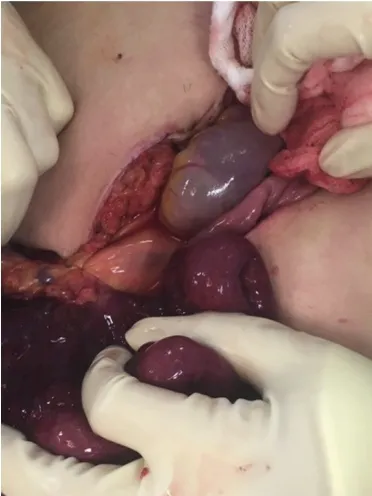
Tethered discolored small bowel segment.
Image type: medical_photograph (other_medical_photograph)